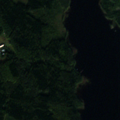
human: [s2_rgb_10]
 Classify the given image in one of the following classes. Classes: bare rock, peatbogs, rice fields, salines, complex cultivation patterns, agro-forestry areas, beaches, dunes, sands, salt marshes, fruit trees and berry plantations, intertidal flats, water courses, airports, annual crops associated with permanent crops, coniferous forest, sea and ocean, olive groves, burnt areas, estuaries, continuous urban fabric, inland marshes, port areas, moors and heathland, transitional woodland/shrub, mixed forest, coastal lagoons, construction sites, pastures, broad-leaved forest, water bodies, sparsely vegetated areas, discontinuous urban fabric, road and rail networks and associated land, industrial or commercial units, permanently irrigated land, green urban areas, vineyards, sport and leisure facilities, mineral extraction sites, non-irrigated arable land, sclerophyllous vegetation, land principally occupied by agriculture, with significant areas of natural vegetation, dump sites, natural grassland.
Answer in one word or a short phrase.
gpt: coniferous forest, mixed forest, transitional woodland/shrub, water bodies